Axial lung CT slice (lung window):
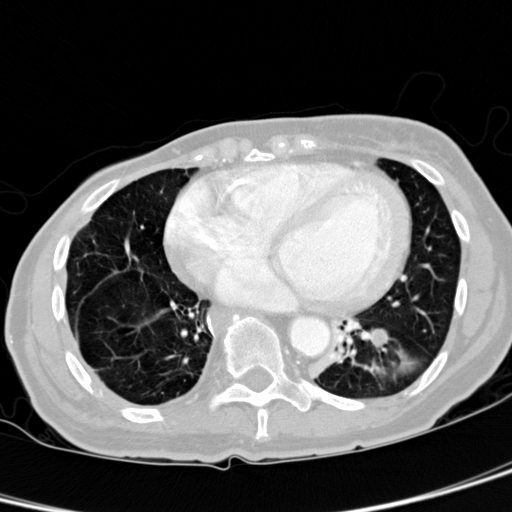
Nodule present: yes
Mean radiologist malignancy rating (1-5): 3.75